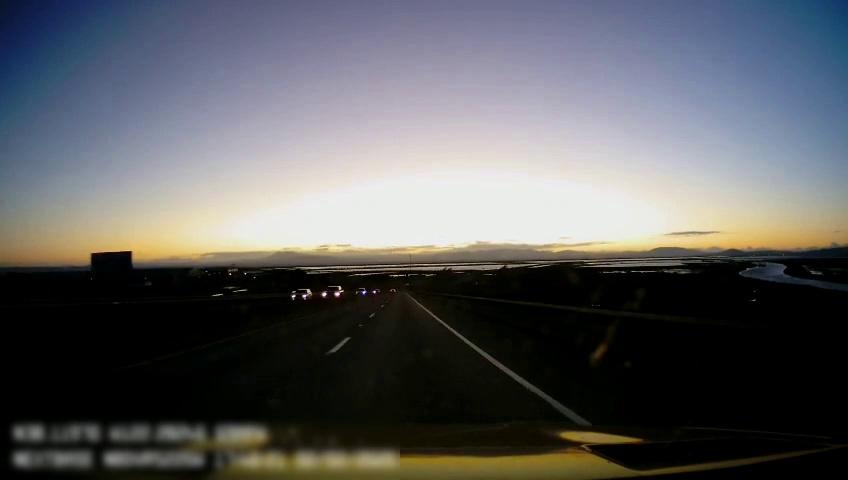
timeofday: Dusk/Dawn/Twilight
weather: Sunny
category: Drivable Space
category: Vehicles | Car
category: Vehicles | Truck
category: Vehicles | SUV
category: Lanes | Current Lane
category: Lanes | Current Lane
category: Lanes | Alternate Lane